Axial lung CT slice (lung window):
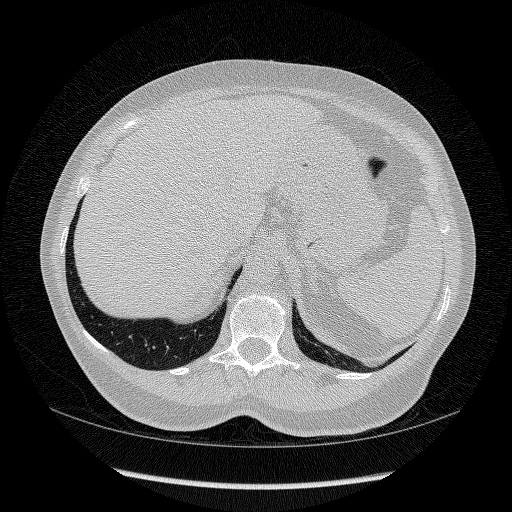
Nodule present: no